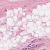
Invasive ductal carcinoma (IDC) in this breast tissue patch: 0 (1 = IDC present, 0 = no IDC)